Field crop: maize
Growth stage: 2
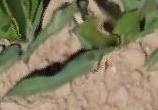
Species: maize